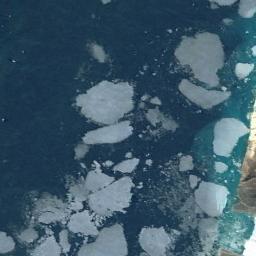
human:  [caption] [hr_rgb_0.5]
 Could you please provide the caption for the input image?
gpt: There are many ice on the blue sea next to the land .

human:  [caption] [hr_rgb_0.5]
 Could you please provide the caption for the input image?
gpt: Some pieces of sea ice of different sizes float in the blue sea .

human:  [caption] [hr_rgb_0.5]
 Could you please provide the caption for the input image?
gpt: A thin bunch of thin ice floats on the blue sea .

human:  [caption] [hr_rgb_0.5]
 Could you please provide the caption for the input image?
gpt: There are different shapes of sea ice .

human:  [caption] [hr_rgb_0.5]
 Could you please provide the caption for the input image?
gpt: There are many pieces of sea ice beside the mainland .